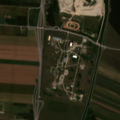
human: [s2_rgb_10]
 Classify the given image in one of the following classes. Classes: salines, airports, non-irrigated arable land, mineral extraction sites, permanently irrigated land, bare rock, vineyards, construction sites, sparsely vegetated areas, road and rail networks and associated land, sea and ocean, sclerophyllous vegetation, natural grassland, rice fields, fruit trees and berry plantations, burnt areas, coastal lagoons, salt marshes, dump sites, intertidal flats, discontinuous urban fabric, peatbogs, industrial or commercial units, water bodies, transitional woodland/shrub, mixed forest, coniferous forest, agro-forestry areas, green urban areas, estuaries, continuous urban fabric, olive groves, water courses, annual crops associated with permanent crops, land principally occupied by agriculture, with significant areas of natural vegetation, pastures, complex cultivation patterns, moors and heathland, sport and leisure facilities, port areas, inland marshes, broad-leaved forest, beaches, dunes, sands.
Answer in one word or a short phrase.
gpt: mineral extraction sites, non-irrigated arable land, pastures, land principally occupied by agriculture, with significant areas of natural vegetation, coniferous forest